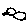
Label: bird